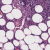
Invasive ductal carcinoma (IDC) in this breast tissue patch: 0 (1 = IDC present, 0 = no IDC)